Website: home-depot
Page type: payment
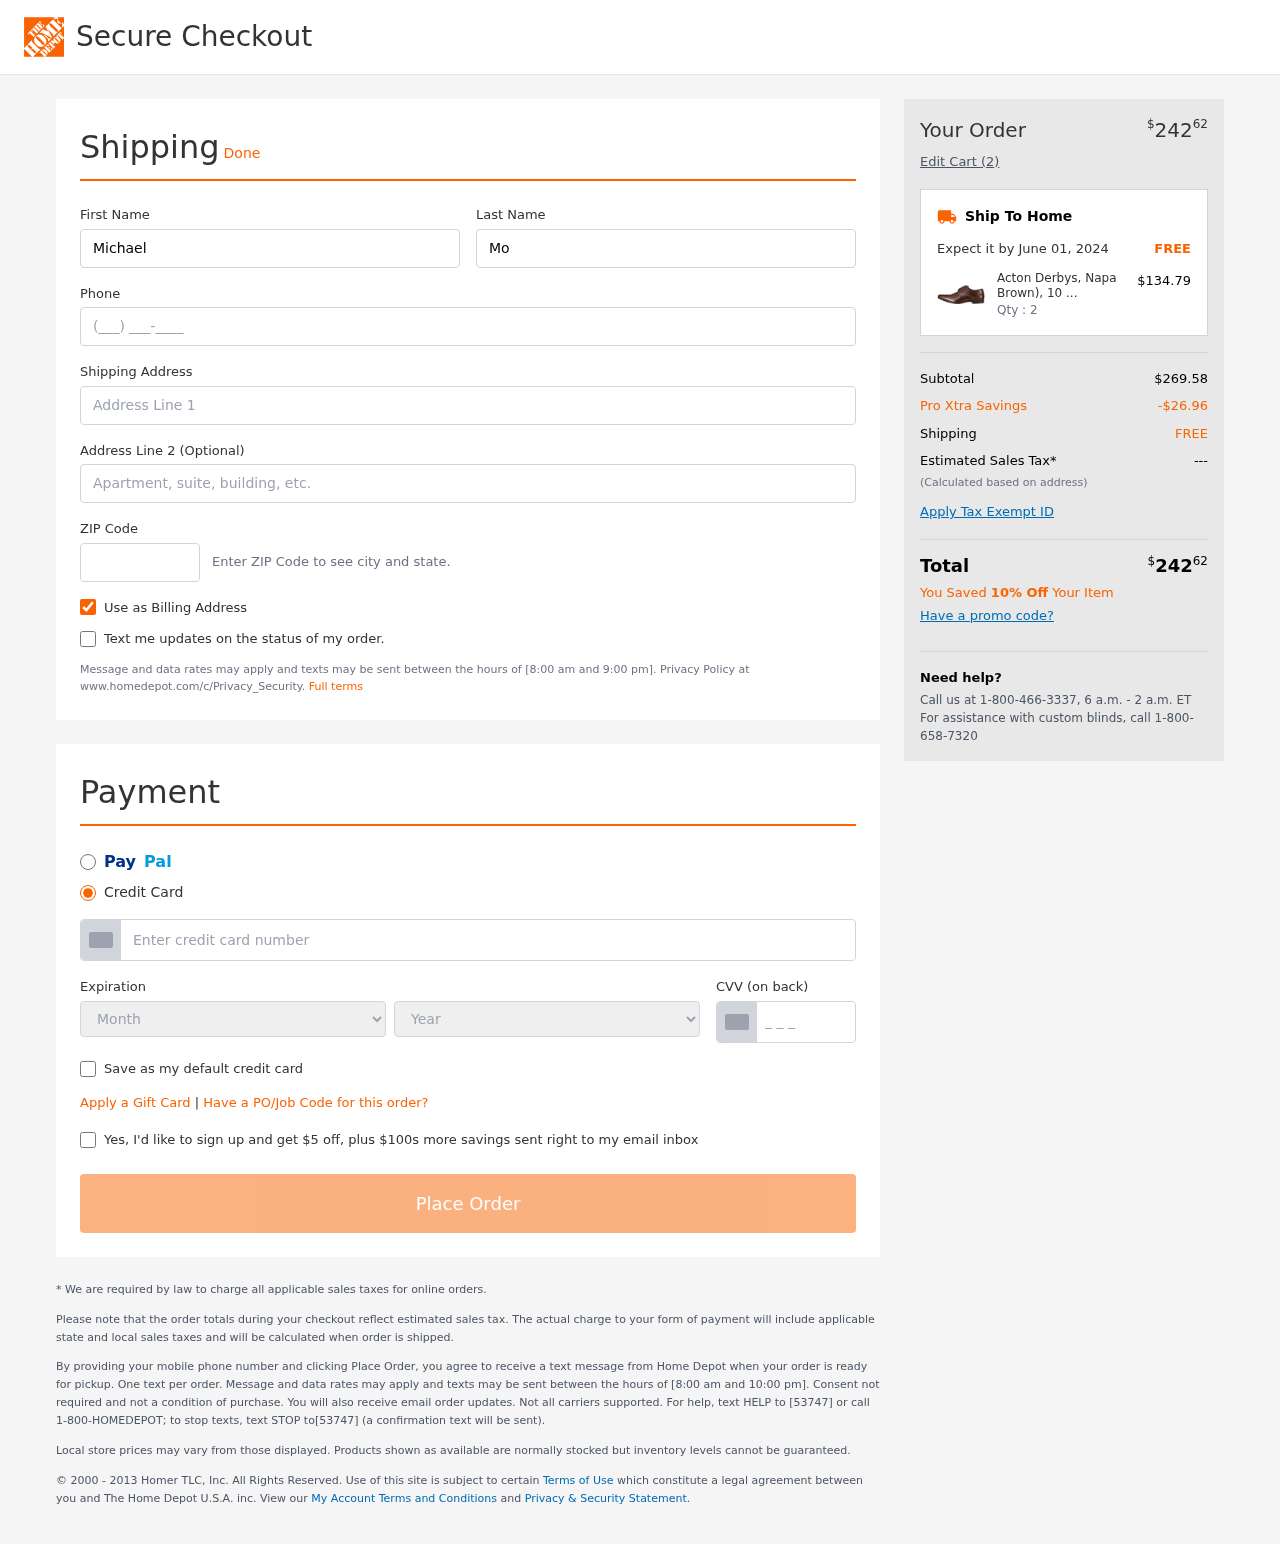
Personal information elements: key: PII_CARD_CVV
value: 501
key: PII_CARD_EXPIRY_MONTH
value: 05
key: PII_CARD_EXPIRY_YEAR
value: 26
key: PII_CARD_NUMBER
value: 6505 4736 0157 9119
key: PII_FIRSTNAME
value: Michael
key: PII_LASTNAME
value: Morgan
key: PII_PHONE
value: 8618997165
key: PII_POSTCODE
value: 17808
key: PII_STREET
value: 76120 Angela View Suite 780
Product elements: key: PRODUCT1_NAME
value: Acton Derbys, Napa Brown), 10 UK
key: PRODUCT1_PRICE
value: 134.79
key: PRODUCT1_QUANTITY
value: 2
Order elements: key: ORDER_TOTAL
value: $24262
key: ORDER_NUM_ITEMS
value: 2
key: ORDER_DELIVERY_DATE
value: June 01, 2024
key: ORDER_SUBTOTAL
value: $269.58
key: ORDER_DISCOUNT
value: -$26.96
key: ORDER_SHIPPING_COST
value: FREE